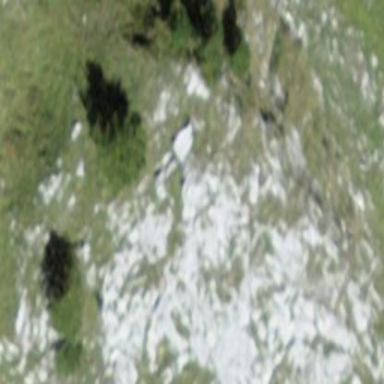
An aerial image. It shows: Landscape of bare rock.